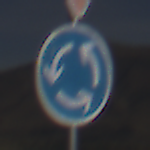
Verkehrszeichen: Kreisverkehr
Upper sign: VorfahrtGewaehren
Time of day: MorningAfternoon
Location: Outdoor (Nature)
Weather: PartlyCloudy
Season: NotSpecified
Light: Natural